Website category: auto
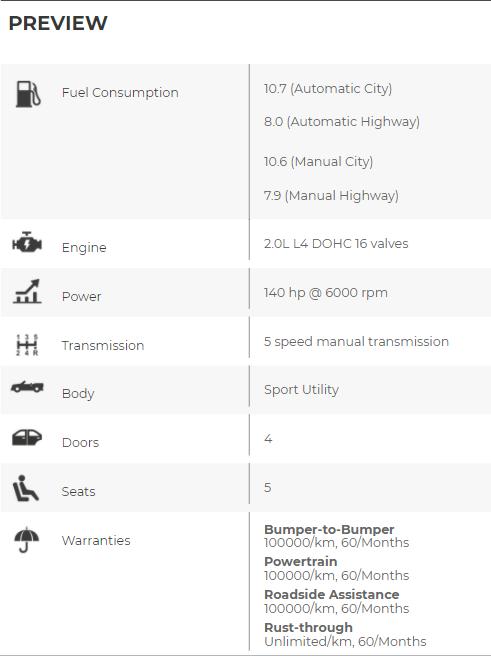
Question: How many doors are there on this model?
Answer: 4

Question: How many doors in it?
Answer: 4

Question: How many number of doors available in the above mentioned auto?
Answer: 4

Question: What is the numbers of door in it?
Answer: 4

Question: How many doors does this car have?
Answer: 4

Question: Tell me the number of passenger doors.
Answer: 4

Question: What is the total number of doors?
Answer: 4

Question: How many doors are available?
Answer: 4

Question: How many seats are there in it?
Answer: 5

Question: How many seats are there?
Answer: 5

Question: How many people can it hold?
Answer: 5

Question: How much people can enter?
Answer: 5

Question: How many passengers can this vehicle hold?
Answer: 5

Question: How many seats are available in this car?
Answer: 5

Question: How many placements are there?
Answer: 5

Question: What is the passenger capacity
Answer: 5

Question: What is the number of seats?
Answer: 5

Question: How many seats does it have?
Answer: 5

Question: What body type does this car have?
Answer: Sport Utility

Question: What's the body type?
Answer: Sport Utility

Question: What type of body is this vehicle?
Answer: Sport Utility

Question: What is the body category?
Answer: Sport Utility

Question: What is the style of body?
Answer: Sport Utility

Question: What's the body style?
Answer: Sport Utility

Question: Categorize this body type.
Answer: Sport Utility

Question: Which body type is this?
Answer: Sport Utility

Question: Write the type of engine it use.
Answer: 2.0L L4 DOHC 16 valves

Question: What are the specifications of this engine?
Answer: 2.0L L4 DOHC 16 valves

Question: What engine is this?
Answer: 2.0L L4 DOHC 16 valves

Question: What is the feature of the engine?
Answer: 2.0L L4 DOHC 16 valves

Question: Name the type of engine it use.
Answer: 2.0L L4 DOHC 16 valves

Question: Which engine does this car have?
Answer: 2.0L L4 DOHC 16 valves

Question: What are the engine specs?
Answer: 2.0L L4 DOHC 16 valves

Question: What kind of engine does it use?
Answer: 2.0L L4 DOHC 16 valves

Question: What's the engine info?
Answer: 2.0L L4 DOHC 16 valves

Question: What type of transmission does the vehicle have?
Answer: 5 speed manual transmission

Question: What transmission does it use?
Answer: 5 speed manual transmission

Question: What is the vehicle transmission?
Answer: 5 speed manual transmission

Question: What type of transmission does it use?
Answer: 5 speed manual transmission

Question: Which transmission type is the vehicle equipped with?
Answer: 5 speed manual transmission

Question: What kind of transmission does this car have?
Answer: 5 speed manual transmission

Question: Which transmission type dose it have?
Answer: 5 speed manual transmission

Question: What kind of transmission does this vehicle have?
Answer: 5 speed manual transmission

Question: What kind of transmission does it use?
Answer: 5 speed manual transmission

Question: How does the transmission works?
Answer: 5 speed manual transmission

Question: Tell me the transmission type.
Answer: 5 speed manual transmission

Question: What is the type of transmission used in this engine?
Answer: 5 speed manual transmission

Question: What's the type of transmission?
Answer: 5 speed manual transmission

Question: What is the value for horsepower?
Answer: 140 hp @ 6000 rpm

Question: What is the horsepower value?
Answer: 140 hp @ 6000 rpm

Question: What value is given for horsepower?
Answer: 140 hp @ 6000 rpm

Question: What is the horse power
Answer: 140 hp @ 6000 rpm

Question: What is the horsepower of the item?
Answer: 140 hp @ 6000 rpm

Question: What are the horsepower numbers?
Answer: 140 hp @ 6000 rpm

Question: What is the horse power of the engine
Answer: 140 hp @ 6000 rpm

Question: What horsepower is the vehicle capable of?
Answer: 140 hp @ 6000 rpm

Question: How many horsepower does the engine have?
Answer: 140 hp @ 6000 rpm

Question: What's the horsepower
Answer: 140 hp @ 6000 rpm

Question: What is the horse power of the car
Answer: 140 hp @ 6000 rpm

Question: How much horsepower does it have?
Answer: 140 hp @ 6000 rpm

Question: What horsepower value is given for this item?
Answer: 140 hp @ 6000 rpm

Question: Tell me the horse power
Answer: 140 hp @ 6000 rpm

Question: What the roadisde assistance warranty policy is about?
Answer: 100000/km, 60/Months

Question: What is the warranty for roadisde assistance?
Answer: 100000/km, 60/Months